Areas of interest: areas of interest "Mengdong Residential Area South District"
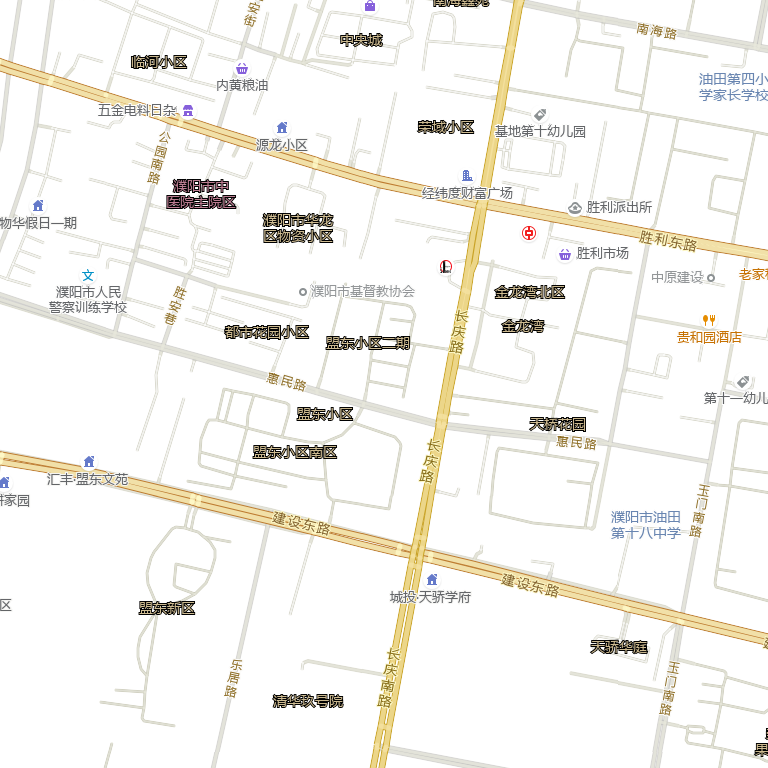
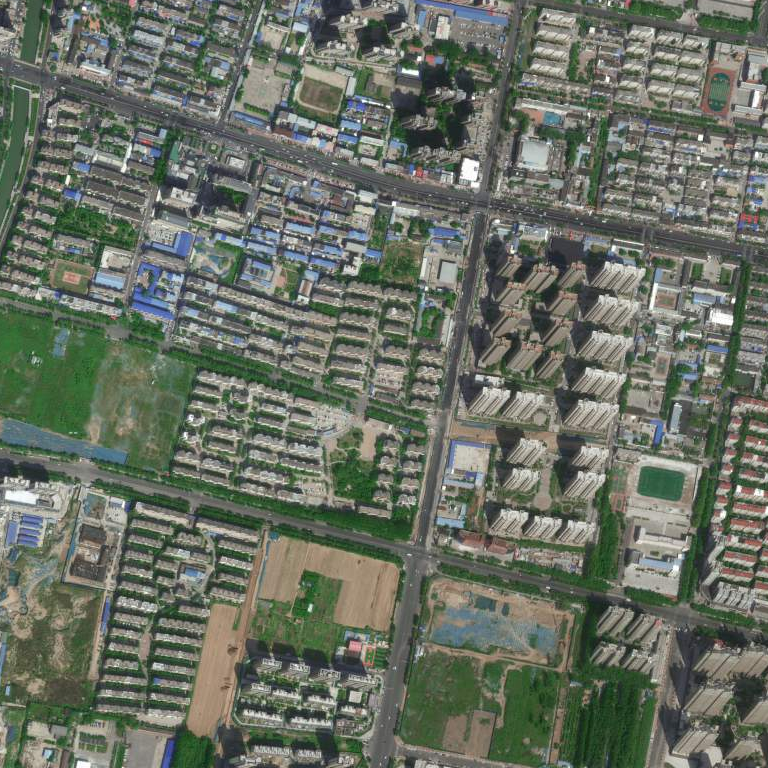